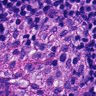
Metastatic tissue present: no